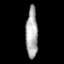
Tissue: prostate
Cell type: T cells
Senescence score: 0.1879
Nuclear area (px): 585
Mean DAPI intensity: 171.352